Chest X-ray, PA view. Patient: 22 years old, sex M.
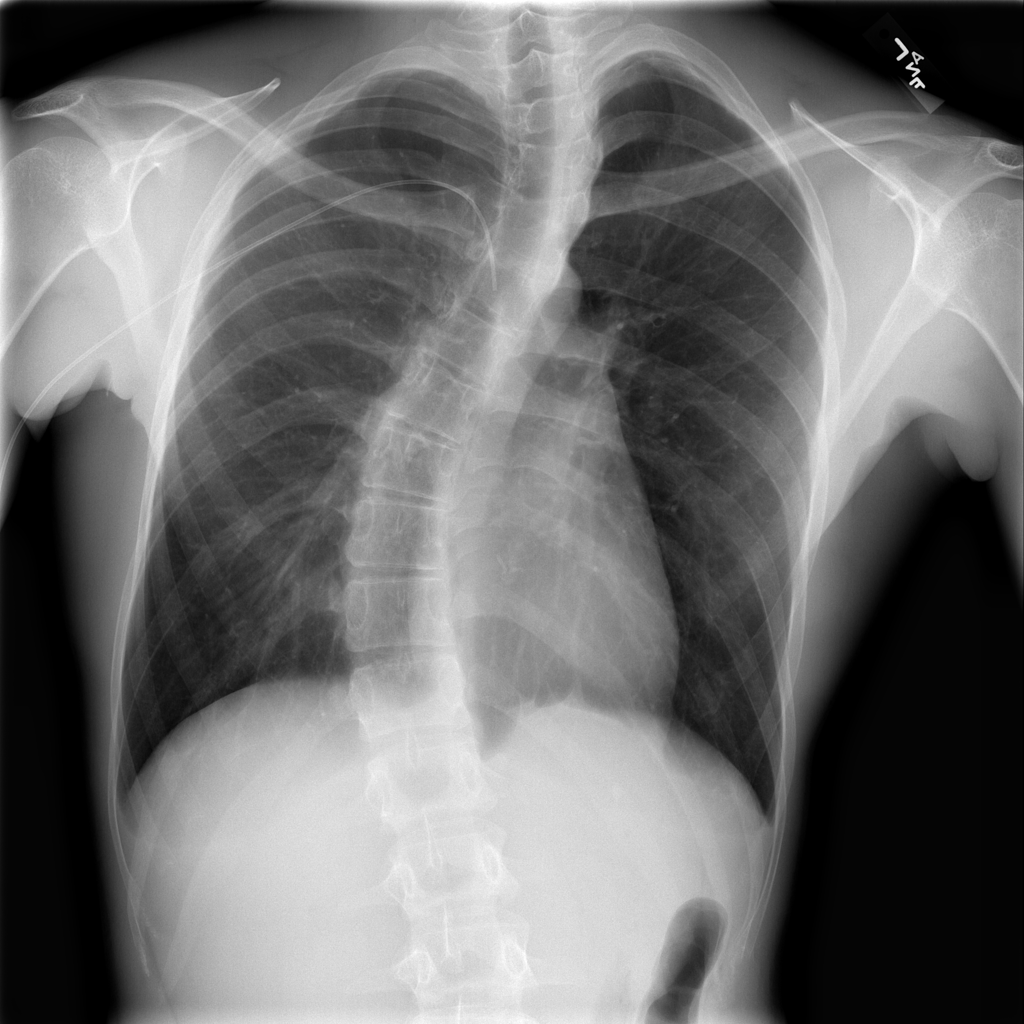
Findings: No Finding